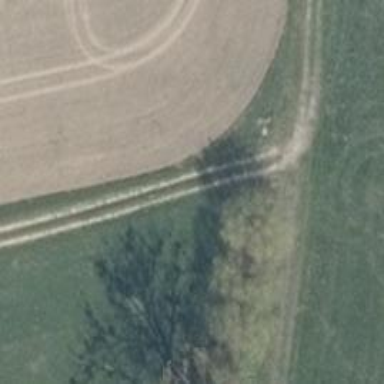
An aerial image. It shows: Track with ground surface. The track type is grade 5.